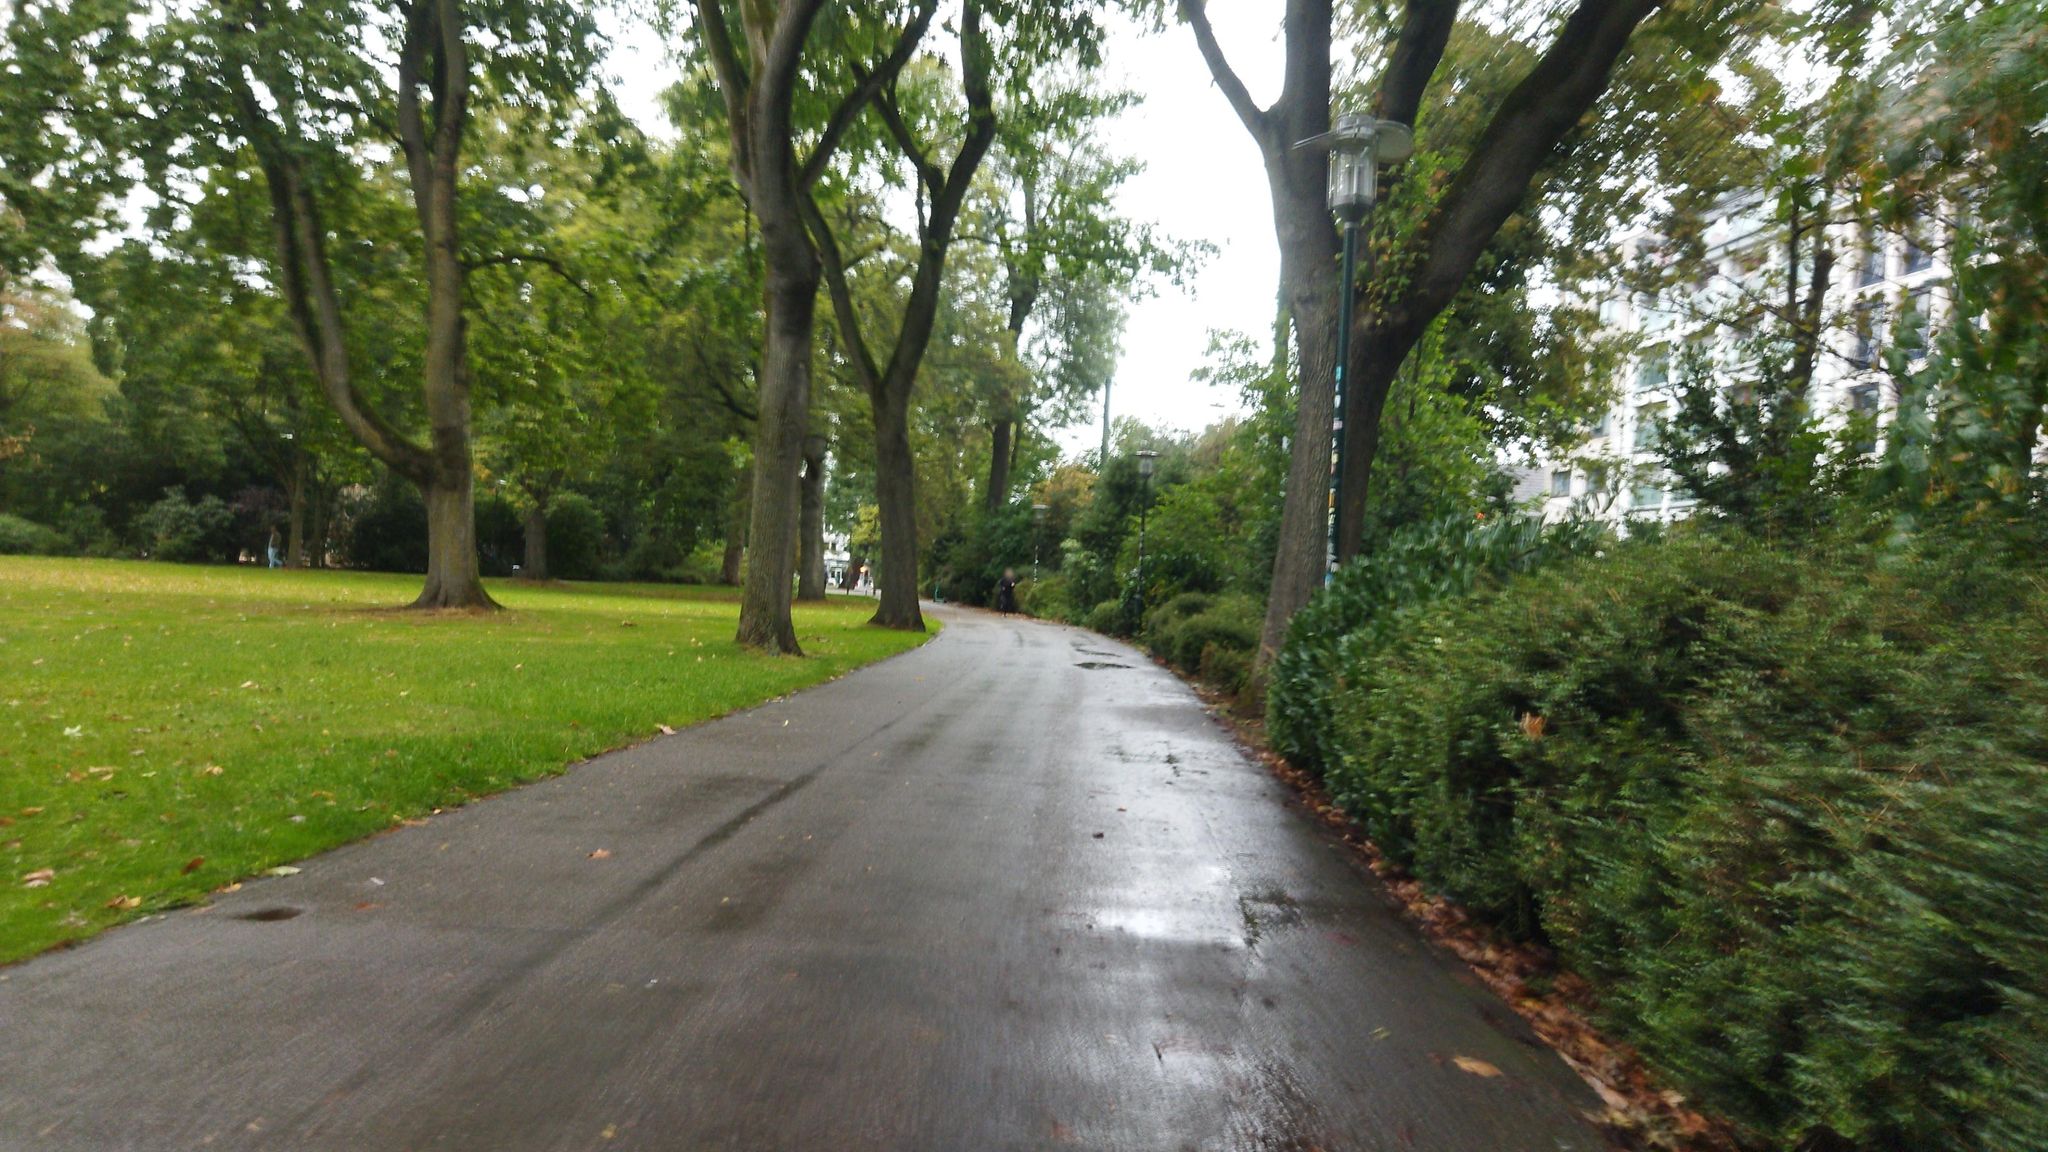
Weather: clear
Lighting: day
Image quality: slightly poor
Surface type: walking surface
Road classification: path
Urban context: urban centre
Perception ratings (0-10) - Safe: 8.92, Lively: 6.78, Beautiful: 9.66, Boring: 5.79, Depressing: 1.24, Wealthy: 7.1